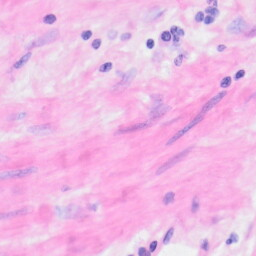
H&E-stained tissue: Kidney